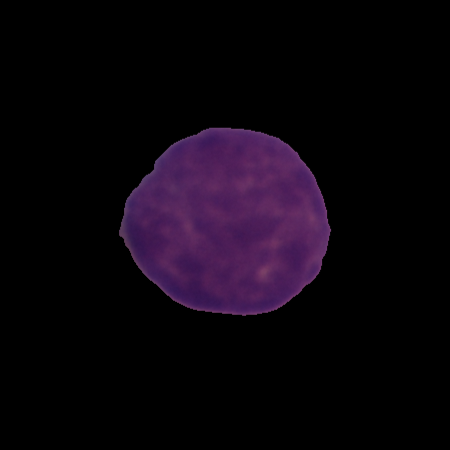
Label: cancer